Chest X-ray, AP view. Patient: 9 years old, sex M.
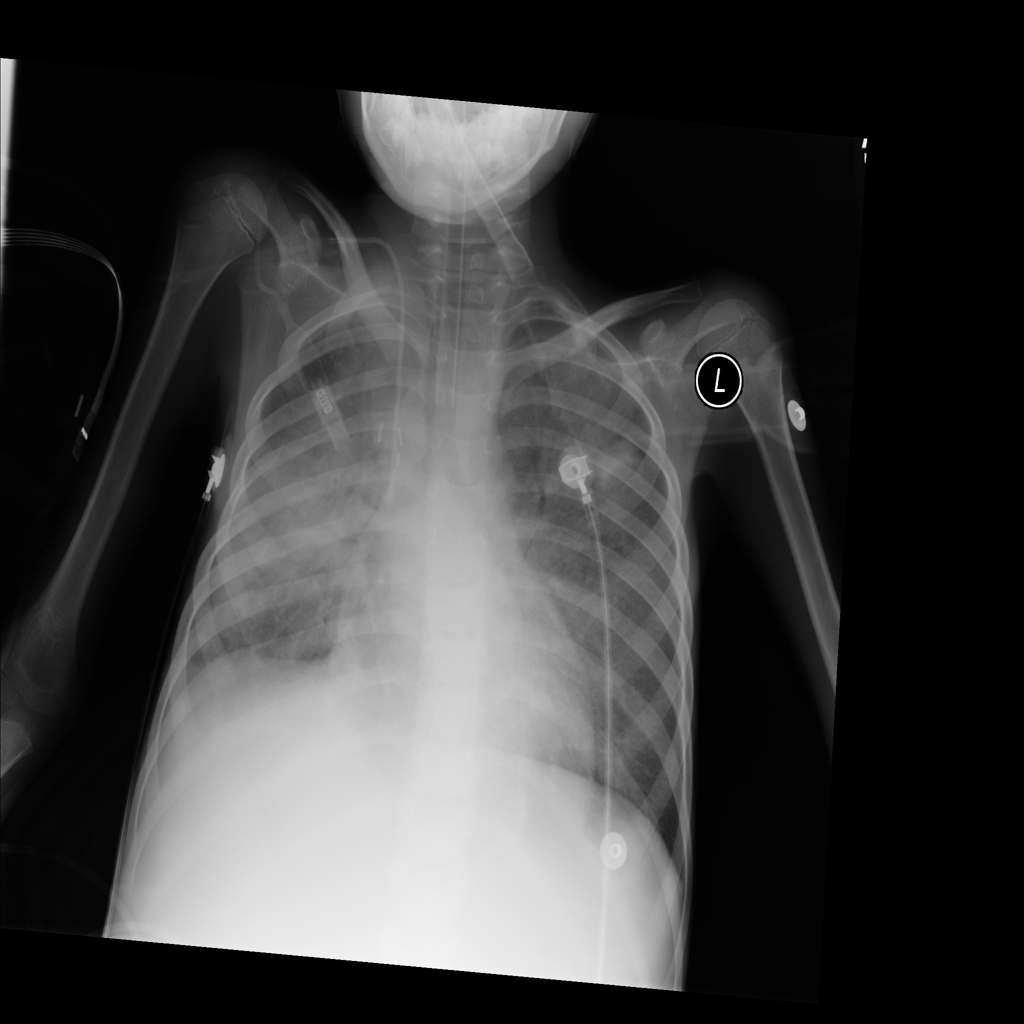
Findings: Infiltration